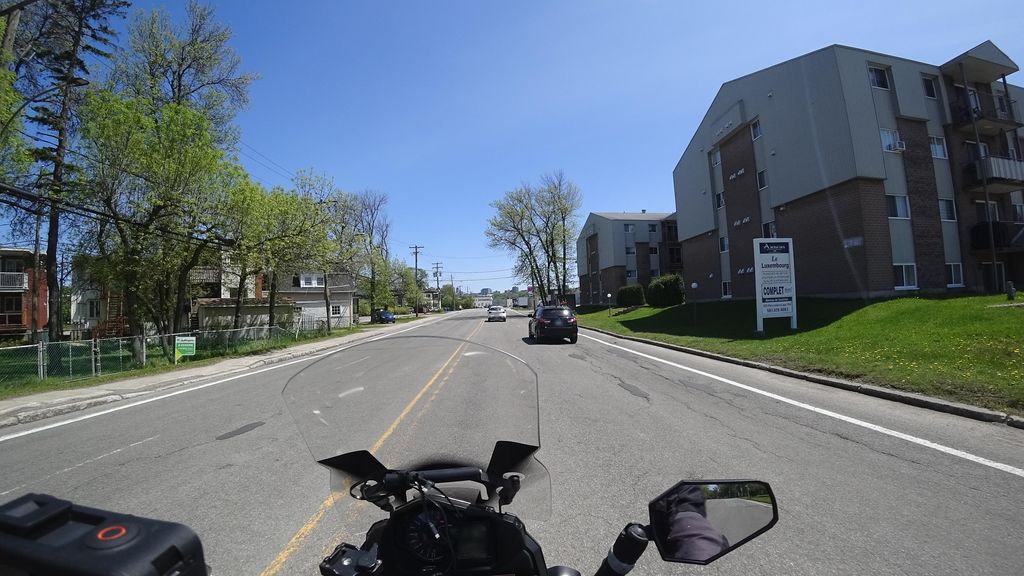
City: quebec_city